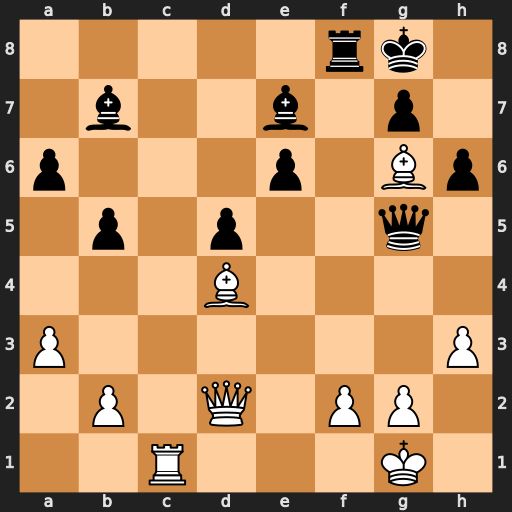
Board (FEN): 5rk1/1b2b1p1/p3p1Bp/1p1p2q1/3B4/P6P/1P1Q1PP1/2R3K1
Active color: w
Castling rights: -
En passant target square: -
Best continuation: Qxg5 Bxg5 Rc7